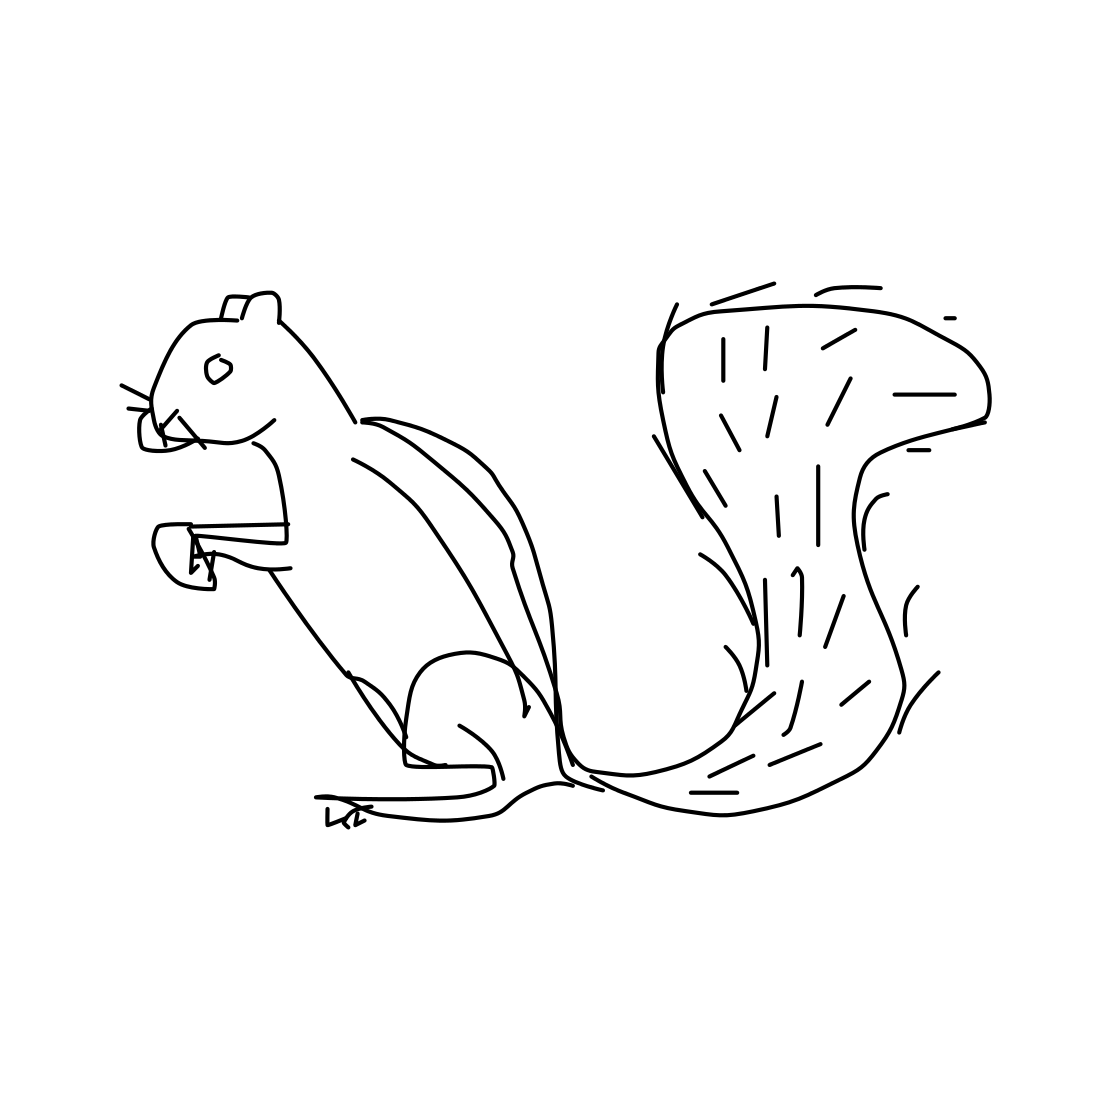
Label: squirrel